Pattern: ShufPixels
Description: Randomly rearrange (shuffle) the pixels within an image, creating a significant disruption to the original structure.
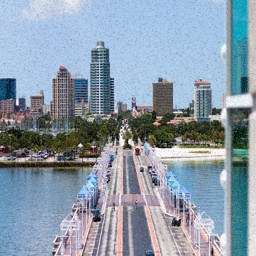
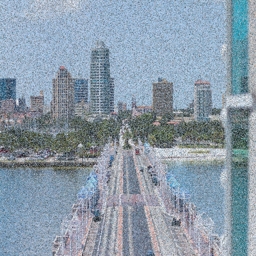
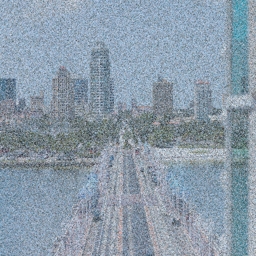
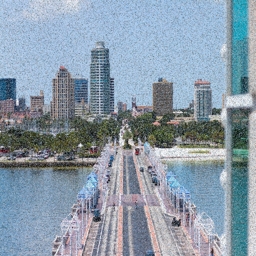